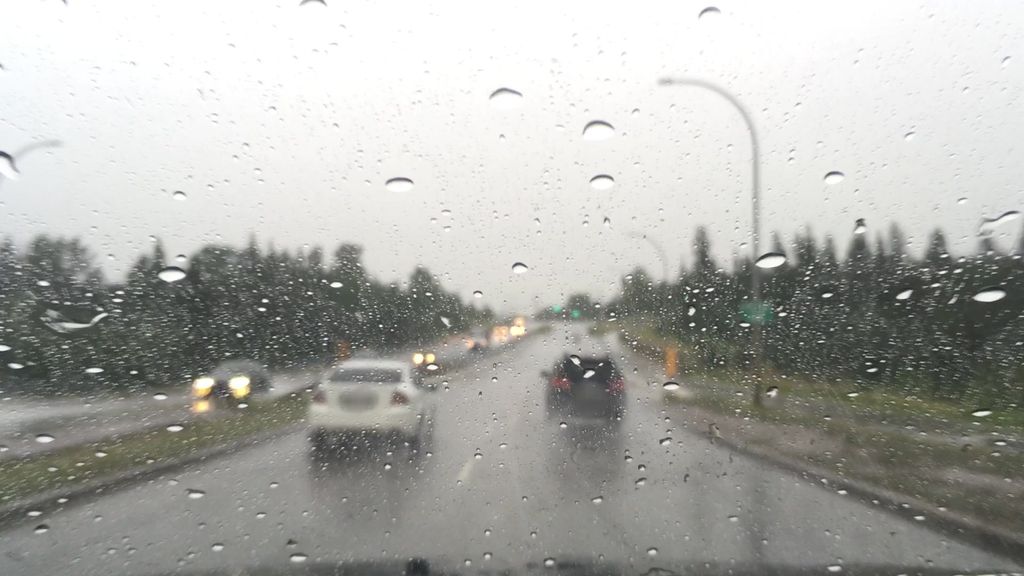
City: edmonton